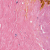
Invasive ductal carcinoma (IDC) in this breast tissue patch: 0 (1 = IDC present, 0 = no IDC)